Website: home-depot
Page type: payment
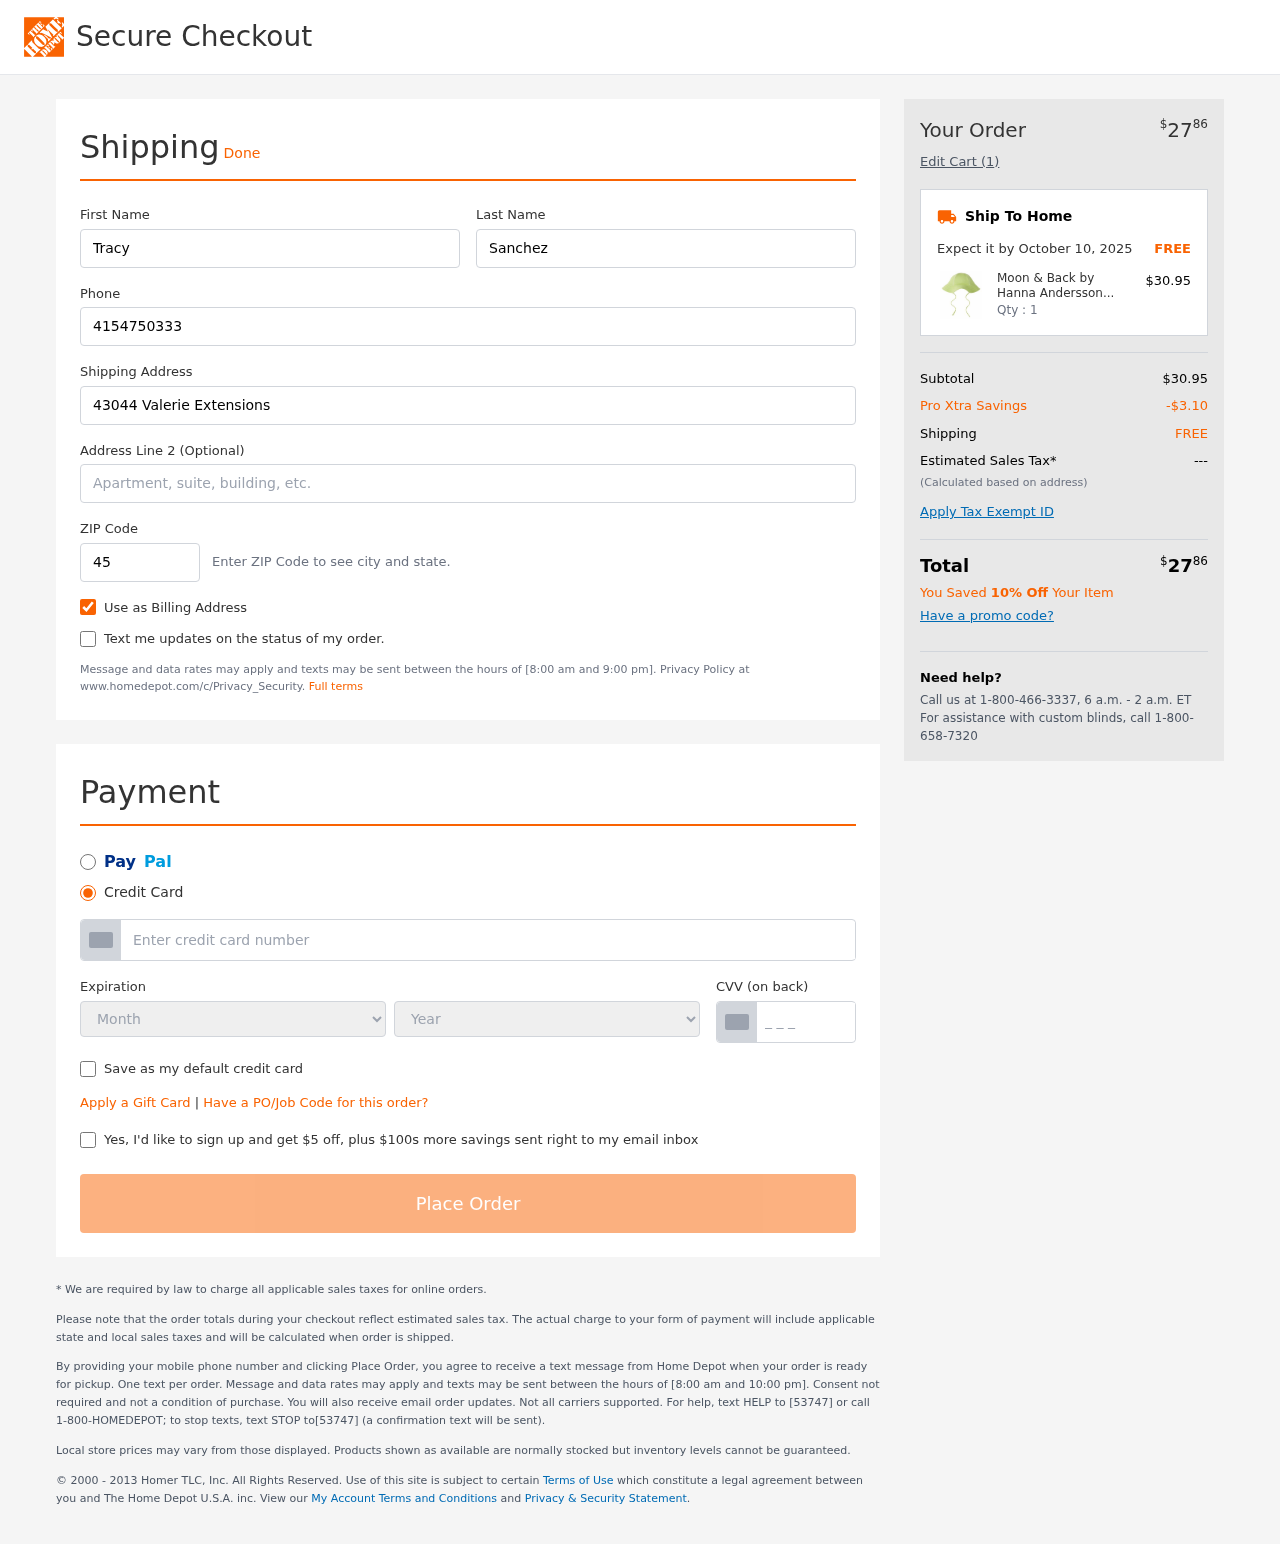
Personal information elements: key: PII_CARD_CVV
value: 300
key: PII_CARD_EXPIRY_MONTH
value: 07
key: PII_CARD_EXPIRY_YEAR
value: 26
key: PII_CARD_NUMBER
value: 4275 7734 5954 5804
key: PII_FIRSTNAME
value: Tracy
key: PII_LASTNAME
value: Sanchez
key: PII_PHONE
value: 4154750333
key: PII_POSTCODE
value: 45409
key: PII_STREET
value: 43044 Valerie Extensions
Product elements: key: PRODUCT1_NAME
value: Moon & Back by Hanna Andersson Baby Swim Hat, Lime Green, 3-12 mos
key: PRODUCT1_PRICE
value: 30.95
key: PRODUCT1_QUANTITY
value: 1
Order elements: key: ORDER_TOTAL
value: $2786
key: ORDER_NUM_ITEMS
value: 1
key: ORDER_DELIVERY_DATE
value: October 10, 2025
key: ORDER_SUBTOTAL
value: $30.95
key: ORDER_DISCOUNT
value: -$3.10
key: ORDER_SHIPPING_COST
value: FREE